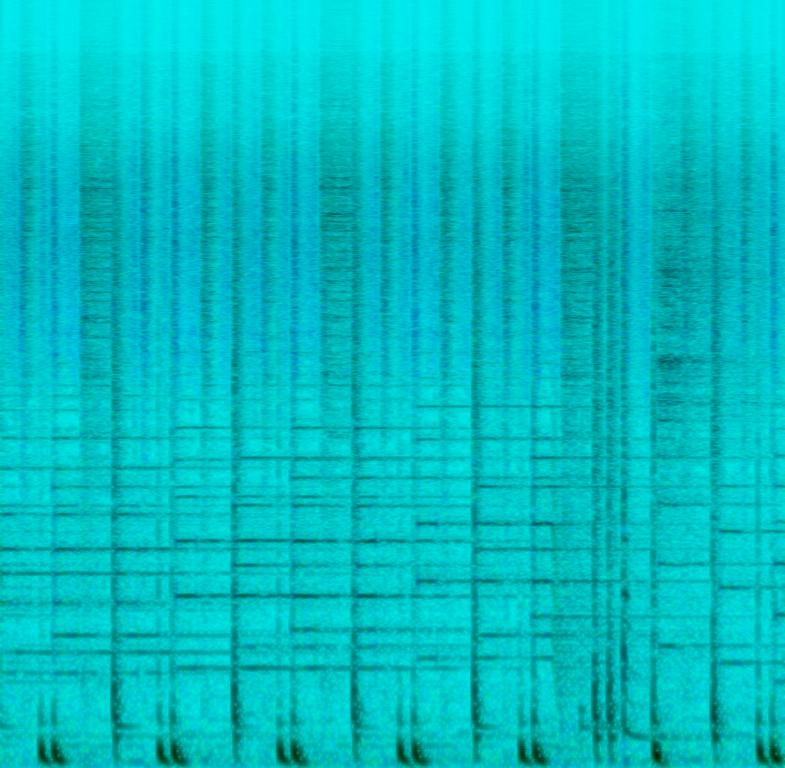
The low quality recording features a hip hop song that consists of synth keys melody, punchy kick, punchy muffled snare, shimmering open hat and shakers and short toms roll. It sounds groovy and easygoing, like something you would listen to when riding a car.